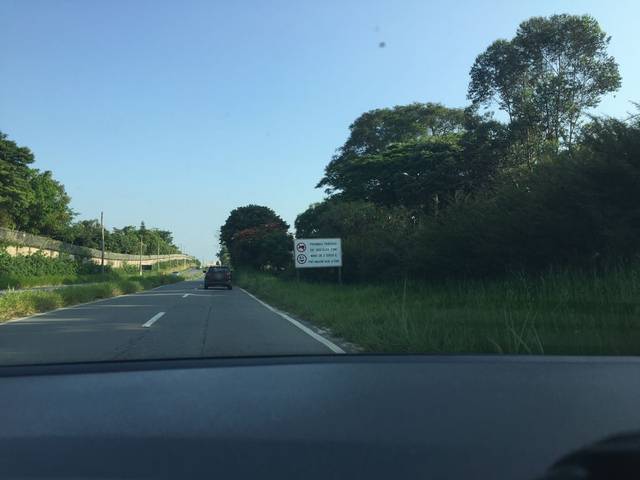
Region: Brazil
Coordinates: -23.012, -47.003